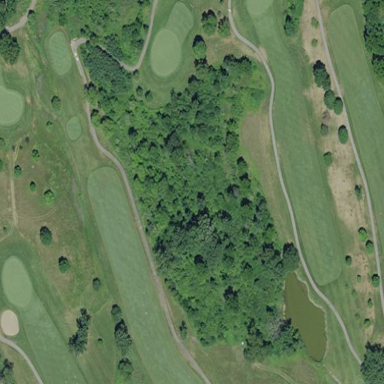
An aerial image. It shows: Area with grass used as rough in golf course.